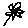
Label: flower